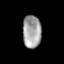
Tissue: lung
Cell type: Others
Senescence score: 0.2053
Nuclear area (px): 590
Mean DAPI intensity: 161.983